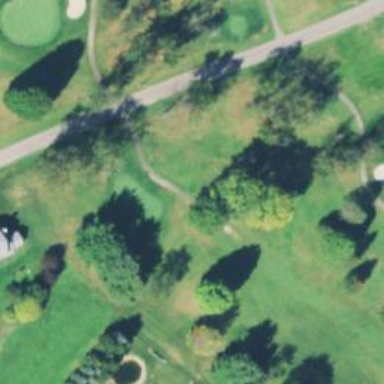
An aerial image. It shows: Path for both road and golf.